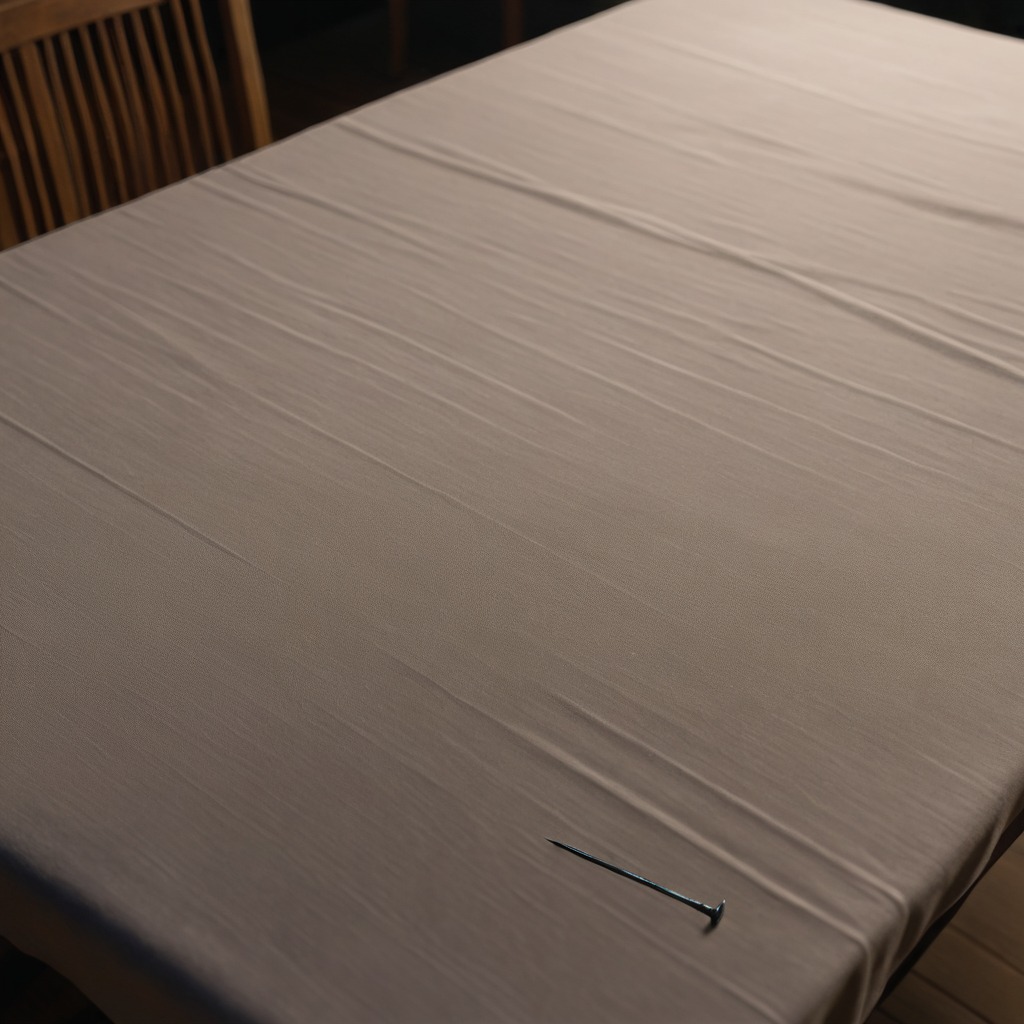
An iron nail lies on a wooden table inside a workshop at night with soft shadows beneath the cloth.